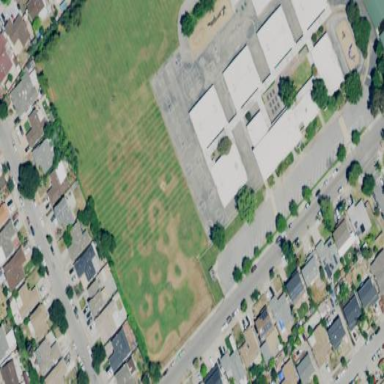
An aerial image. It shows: Asphalt schoolyard.